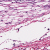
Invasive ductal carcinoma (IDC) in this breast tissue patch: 1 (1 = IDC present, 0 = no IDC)